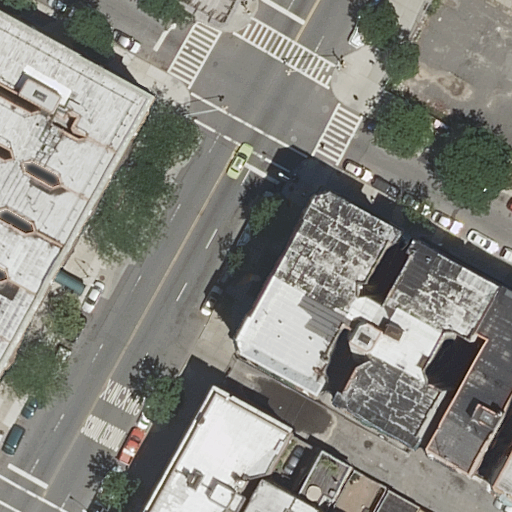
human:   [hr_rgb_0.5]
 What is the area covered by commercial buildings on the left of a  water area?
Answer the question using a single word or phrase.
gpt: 0m2

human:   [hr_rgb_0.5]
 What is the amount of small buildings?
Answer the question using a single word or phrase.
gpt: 7

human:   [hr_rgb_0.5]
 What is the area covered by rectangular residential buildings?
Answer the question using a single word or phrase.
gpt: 305m2

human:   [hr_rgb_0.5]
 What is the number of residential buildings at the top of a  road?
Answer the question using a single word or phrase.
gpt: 6

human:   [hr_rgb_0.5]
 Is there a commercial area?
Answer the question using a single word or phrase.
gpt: no

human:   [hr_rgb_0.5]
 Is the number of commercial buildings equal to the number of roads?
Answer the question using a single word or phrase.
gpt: no

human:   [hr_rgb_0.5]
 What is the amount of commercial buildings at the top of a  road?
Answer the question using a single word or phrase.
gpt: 0

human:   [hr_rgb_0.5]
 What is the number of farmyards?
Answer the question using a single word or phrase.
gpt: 0

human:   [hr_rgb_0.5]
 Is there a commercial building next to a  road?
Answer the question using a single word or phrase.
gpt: no

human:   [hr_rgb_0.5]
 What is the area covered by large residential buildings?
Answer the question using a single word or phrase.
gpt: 1227m2

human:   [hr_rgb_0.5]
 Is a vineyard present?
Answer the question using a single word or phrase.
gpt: no

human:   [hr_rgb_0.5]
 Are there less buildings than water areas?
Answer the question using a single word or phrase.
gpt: no

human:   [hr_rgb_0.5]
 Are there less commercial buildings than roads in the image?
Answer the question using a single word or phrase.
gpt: yes

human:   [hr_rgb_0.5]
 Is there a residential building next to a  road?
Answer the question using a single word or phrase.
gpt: yes

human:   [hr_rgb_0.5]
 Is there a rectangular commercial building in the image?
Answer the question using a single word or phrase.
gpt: no

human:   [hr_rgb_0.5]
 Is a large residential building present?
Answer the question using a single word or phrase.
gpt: yes

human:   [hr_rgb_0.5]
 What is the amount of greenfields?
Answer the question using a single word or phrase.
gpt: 0

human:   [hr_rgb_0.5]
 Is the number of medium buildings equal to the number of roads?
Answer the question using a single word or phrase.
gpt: no

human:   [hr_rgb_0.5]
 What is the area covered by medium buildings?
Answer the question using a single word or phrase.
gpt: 1548m2

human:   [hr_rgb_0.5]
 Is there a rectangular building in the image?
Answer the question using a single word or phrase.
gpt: yes

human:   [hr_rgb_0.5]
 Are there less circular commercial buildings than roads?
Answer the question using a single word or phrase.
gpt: yes

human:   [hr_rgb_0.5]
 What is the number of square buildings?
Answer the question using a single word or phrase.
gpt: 0

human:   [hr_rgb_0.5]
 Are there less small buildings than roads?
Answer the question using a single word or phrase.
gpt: no

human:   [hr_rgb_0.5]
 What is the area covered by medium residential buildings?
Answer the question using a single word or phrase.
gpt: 1548m2

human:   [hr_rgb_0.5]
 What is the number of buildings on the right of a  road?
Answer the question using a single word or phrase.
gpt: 7

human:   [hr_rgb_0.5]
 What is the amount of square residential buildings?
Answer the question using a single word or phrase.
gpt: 0

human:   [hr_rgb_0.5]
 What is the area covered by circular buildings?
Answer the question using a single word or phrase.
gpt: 0m2

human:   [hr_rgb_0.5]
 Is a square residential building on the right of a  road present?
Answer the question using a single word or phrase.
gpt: no

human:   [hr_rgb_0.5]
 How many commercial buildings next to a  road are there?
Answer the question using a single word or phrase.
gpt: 0

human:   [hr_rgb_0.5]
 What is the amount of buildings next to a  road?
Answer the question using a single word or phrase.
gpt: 14

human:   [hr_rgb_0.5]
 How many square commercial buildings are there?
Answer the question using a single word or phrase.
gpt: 0

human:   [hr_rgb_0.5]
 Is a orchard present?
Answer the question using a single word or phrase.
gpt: no

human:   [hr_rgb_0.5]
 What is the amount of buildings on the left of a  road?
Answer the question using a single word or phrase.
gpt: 8

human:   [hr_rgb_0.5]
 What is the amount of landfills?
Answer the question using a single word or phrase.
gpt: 0

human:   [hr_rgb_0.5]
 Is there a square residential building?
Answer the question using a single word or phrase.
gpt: no

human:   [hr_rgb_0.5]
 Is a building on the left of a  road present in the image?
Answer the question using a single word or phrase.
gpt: yes